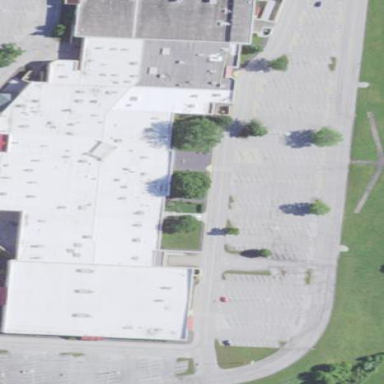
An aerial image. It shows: Mall building.